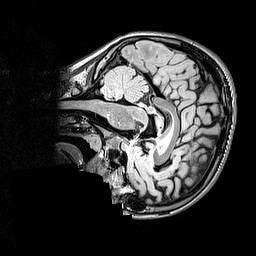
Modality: FLAIR
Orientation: sagittal
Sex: male
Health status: ill
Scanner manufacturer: siemens
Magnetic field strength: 3 T
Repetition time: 5 s
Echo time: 0.388 s